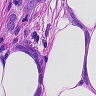
Metastatic tissue present: yes